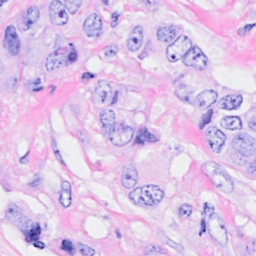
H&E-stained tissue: Breast